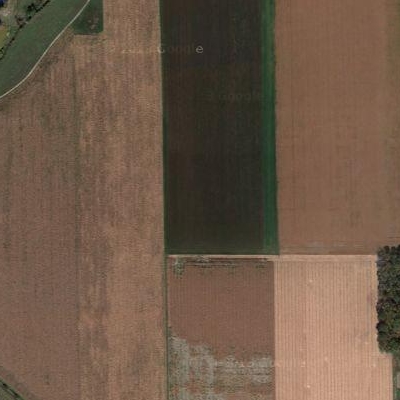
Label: bField